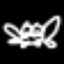
Label: frog